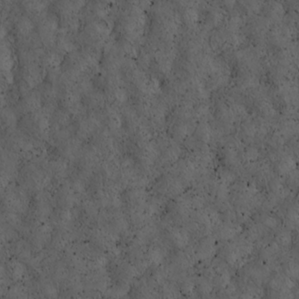
Label: non_frost